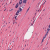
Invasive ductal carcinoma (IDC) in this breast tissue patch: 1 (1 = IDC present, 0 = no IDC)